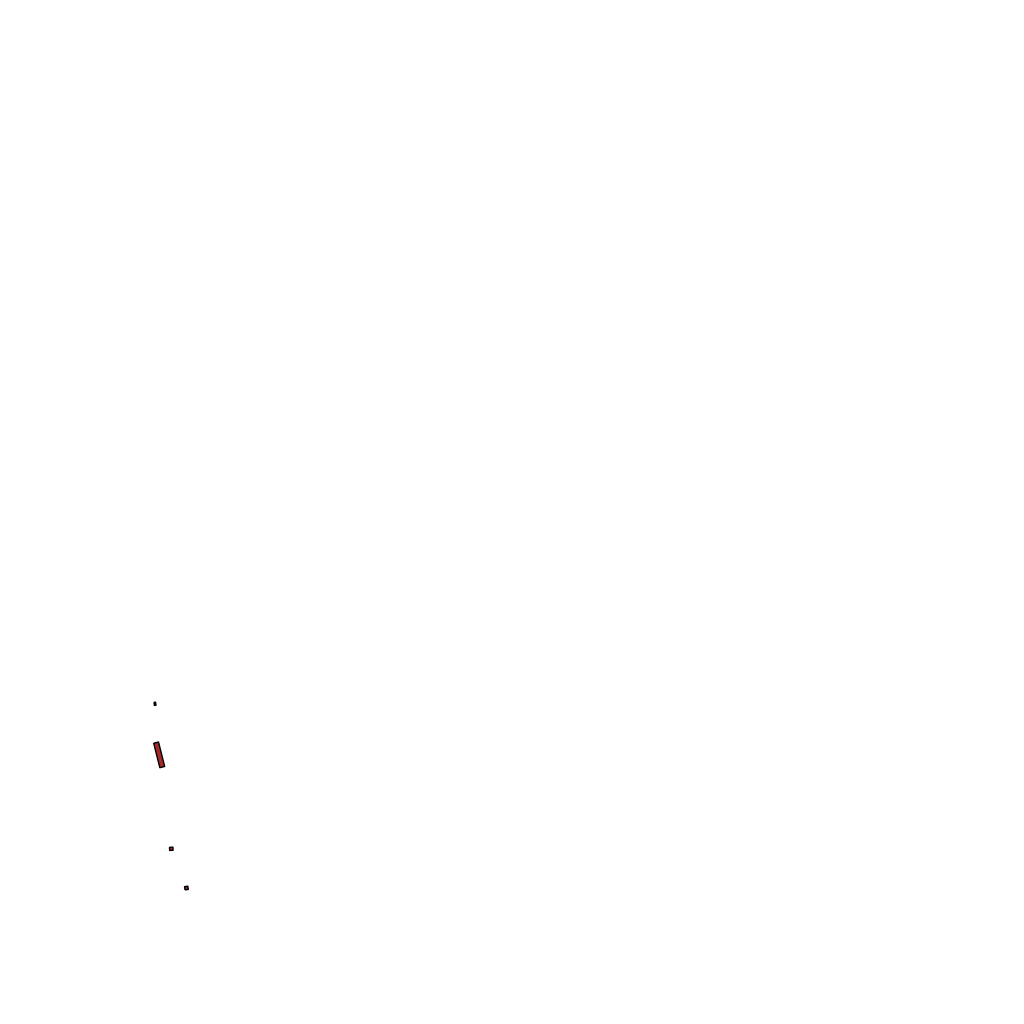
Tags: overhead vector_map, individual_rise, low_rise, density_1, Facility, 1.0 km²